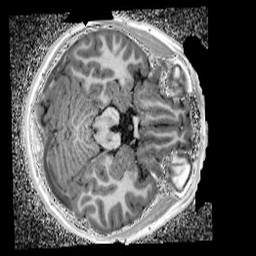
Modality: UNIT1_denoised
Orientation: axial
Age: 12
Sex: female
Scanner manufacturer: siemens
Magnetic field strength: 3 T
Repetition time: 4 s
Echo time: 0.00299 s